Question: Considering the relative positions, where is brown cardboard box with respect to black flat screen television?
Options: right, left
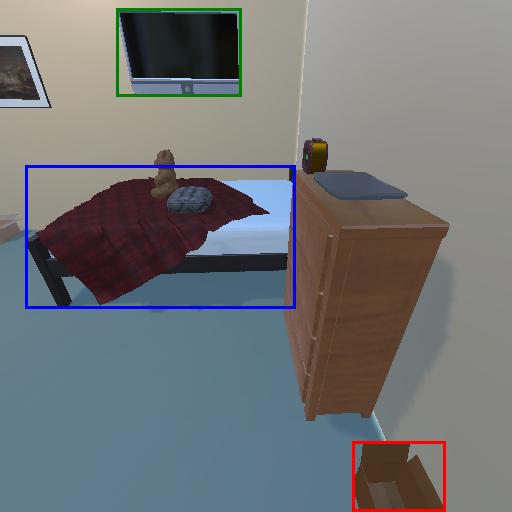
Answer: right